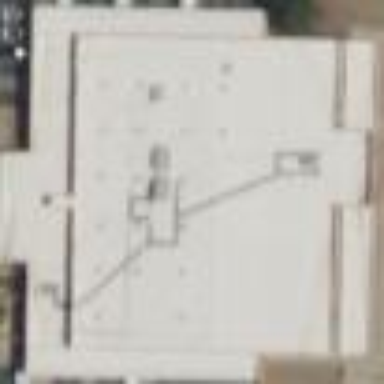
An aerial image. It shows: Post office building.